Aerial crown-view tile of a tropical tree (Barro Colorado Island, Panama), acquired 20250317:
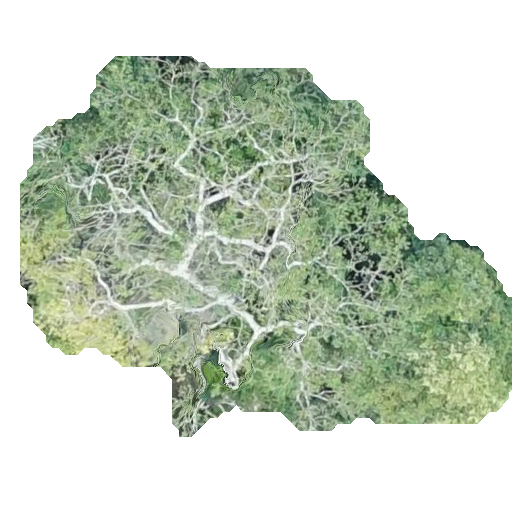
Species: Sterculia apetala
GBIF accepted scientific name: Sterculia apetala
Crown area: 197.968 m²